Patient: sex M, age 72
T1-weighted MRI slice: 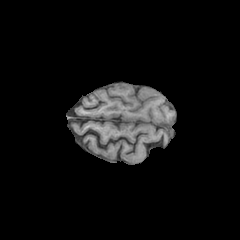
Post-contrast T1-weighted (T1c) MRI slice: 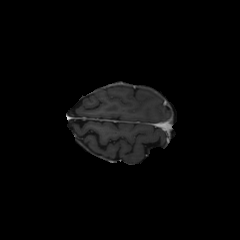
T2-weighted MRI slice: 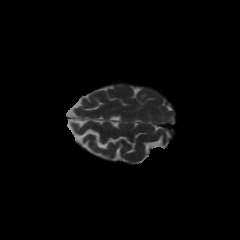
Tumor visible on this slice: yes
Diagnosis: Glioblastoma, IDH-wildtype
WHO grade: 4